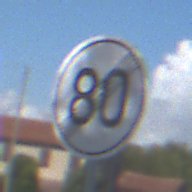
Verkehrszeichen: EndeGeschwindigkeit80
Umgebung: Outdoor, Suburban
Tageszeit: MorningAfternoon
Wetter: PartlyCloudy
Licht: Natural
Jahreszeit: NotSpecified
Kontrast: HighContrast